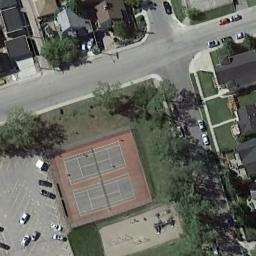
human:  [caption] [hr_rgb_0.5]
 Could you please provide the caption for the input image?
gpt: The tennis court and parking lot are built next to a large lawn, A distance from the building .

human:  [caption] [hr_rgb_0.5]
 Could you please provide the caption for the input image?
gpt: Several cars were parked haphazardly in the vacant lot next to the tennis court .

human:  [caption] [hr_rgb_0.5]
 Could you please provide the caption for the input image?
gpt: There are some cars near the tennis courts .

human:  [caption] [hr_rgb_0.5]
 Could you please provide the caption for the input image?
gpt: The tennis court is on the grass next to some buildings and trees .

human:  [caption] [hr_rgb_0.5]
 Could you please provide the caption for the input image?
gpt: There are some green trees and buildings beside the tennis court .